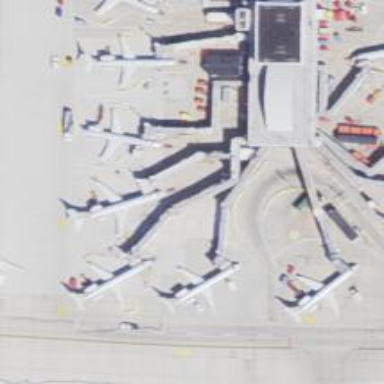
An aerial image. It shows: Airport gate.